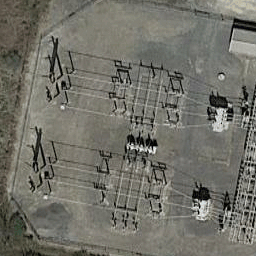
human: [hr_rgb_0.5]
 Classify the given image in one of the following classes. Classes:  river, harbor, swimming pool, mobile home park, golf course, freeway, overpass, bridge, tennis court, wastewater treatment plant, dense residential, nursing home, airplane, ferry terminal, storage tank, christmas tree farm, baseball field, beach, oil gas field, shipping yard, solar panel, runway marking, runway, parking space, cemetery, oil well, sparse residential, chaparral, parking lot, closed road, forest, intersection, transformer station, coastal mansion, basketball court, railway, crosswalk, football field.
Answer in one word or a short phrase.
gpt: transformer station